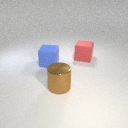
large brown metal cylinder in front of large red rubber cube